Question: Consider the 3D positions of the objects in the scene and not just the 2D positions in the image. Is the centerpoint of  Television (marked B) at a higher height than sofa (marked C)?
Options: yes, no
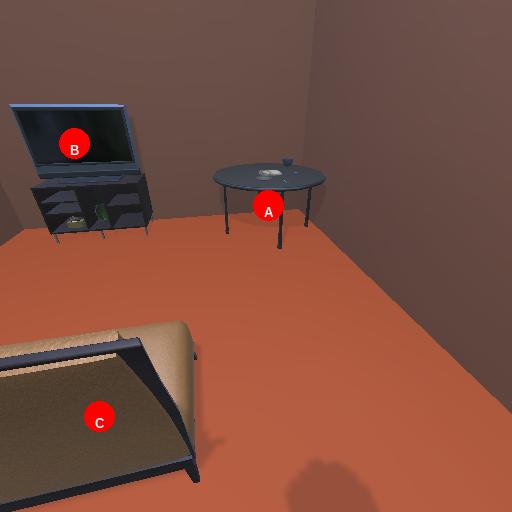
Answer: yes